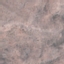
Land use / land cover class: HerbaceousVegetation